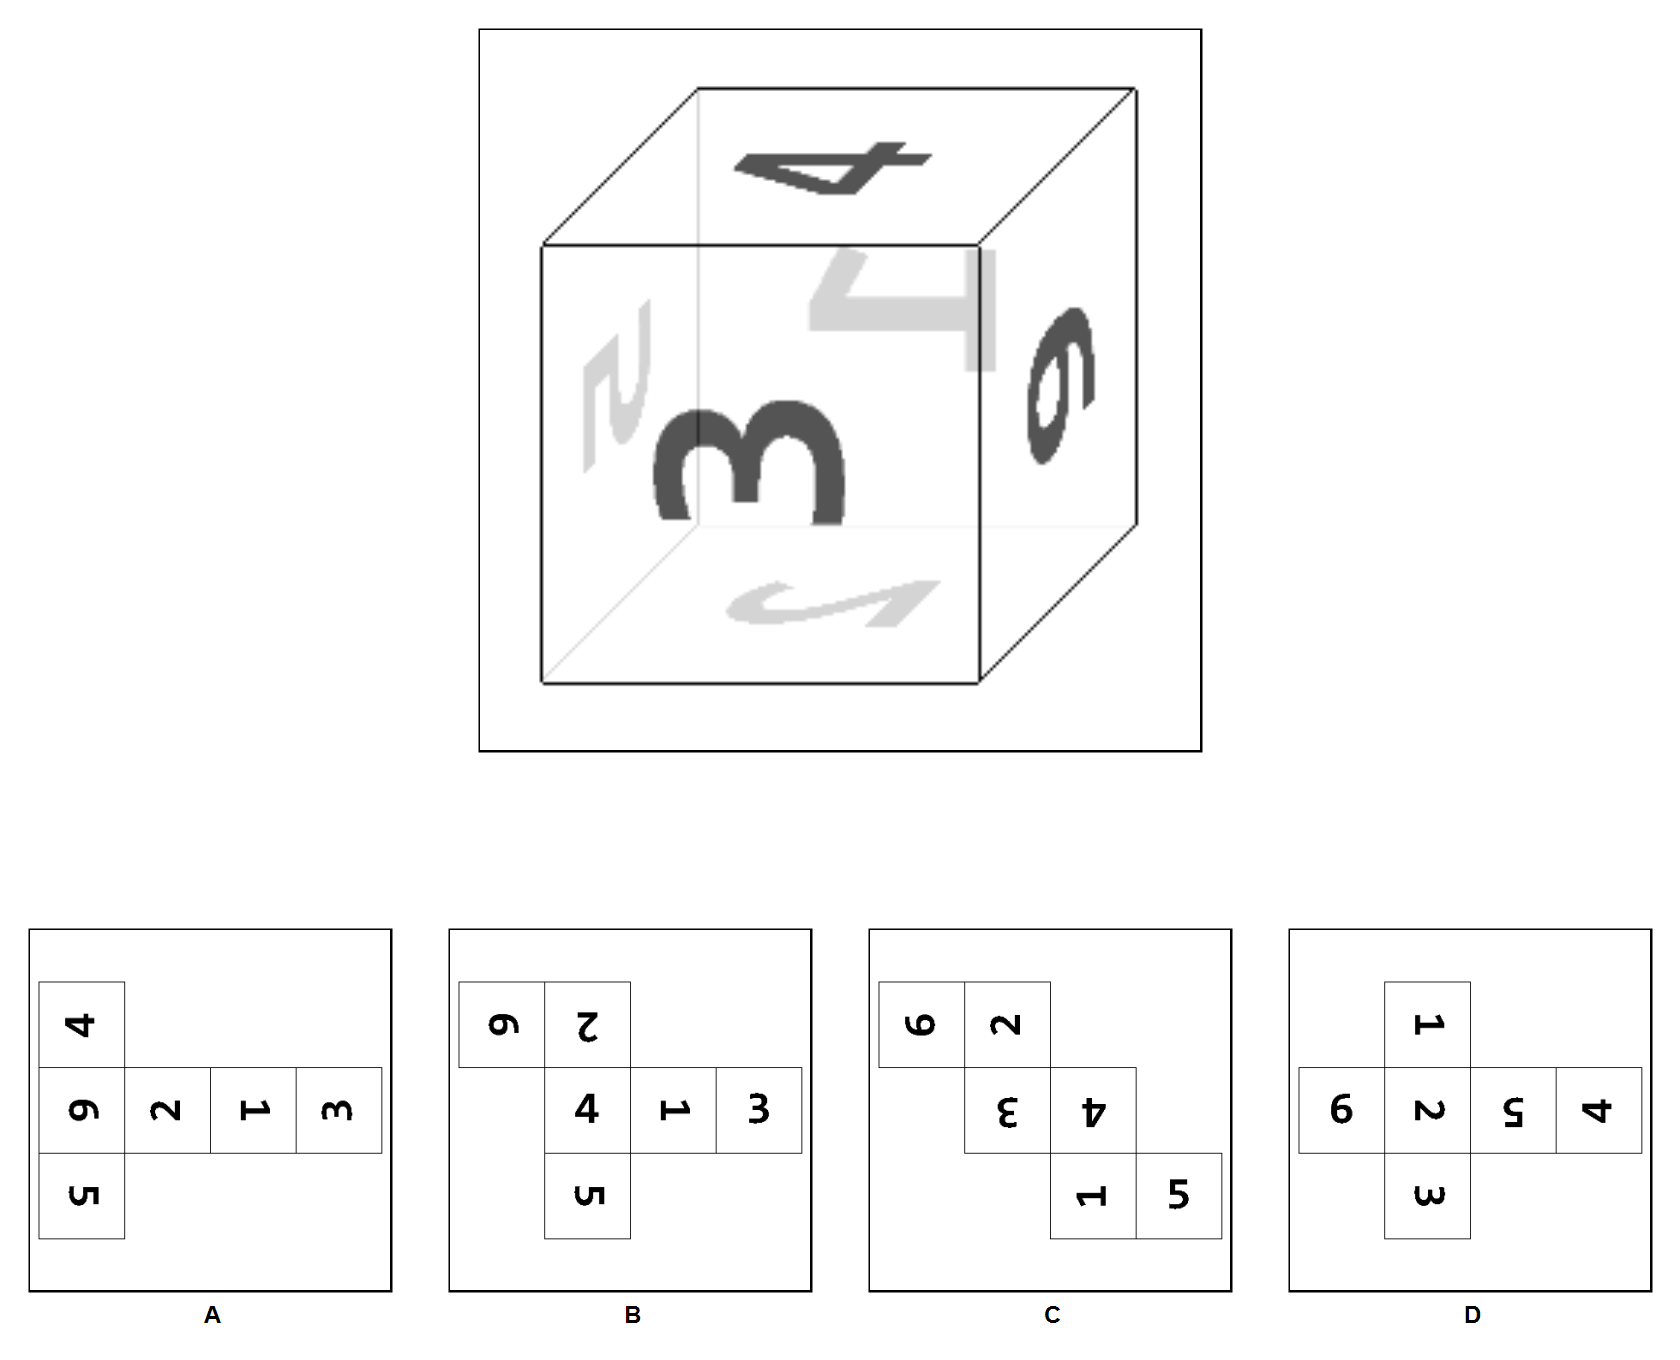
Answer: D